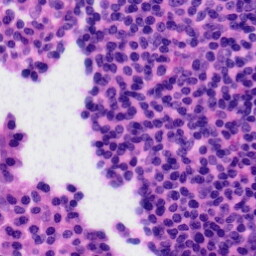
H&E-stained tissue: Tonsil